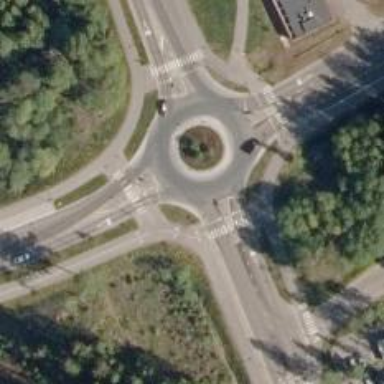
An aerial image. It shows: Secondary road with asphalt surface leading to roundabout junction.